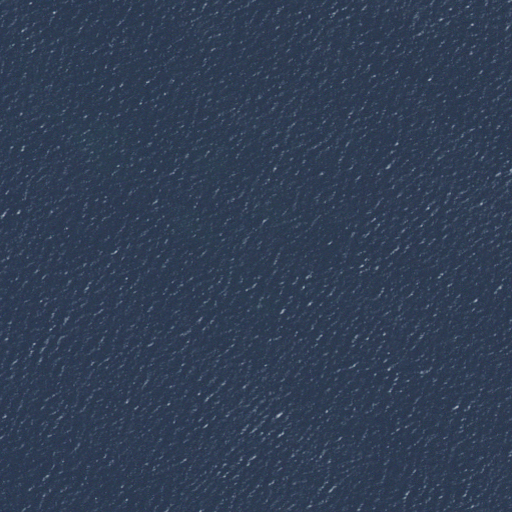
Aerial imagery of bar in Massachusetts named Newcomb Ledge containing only open water